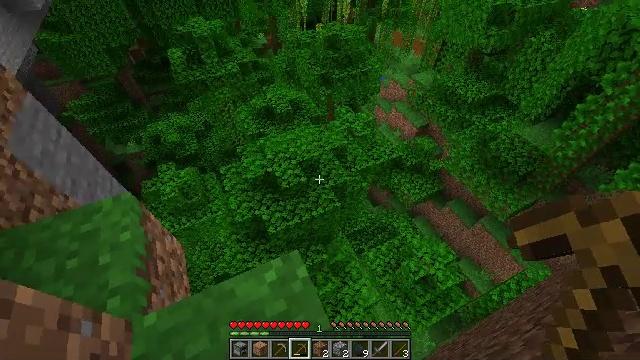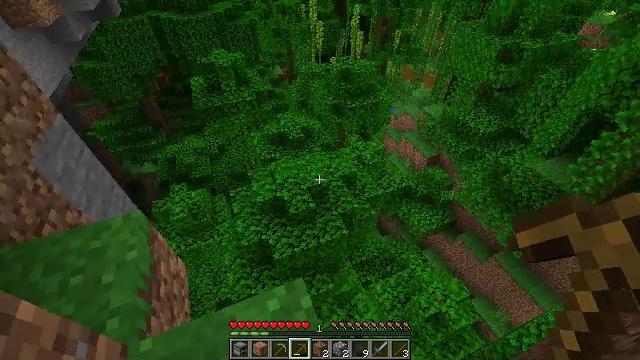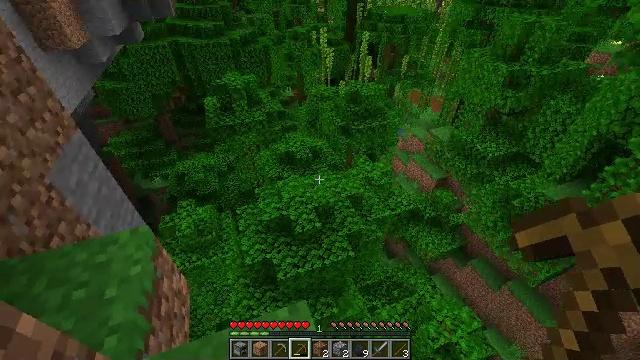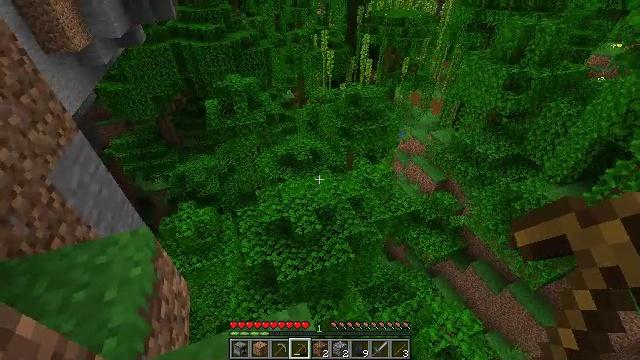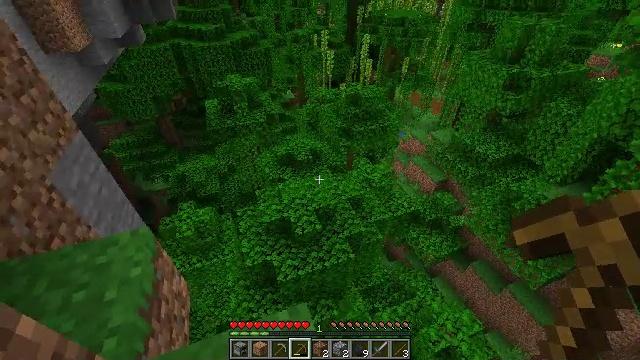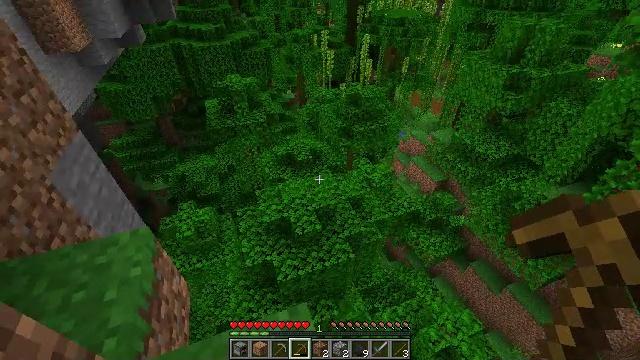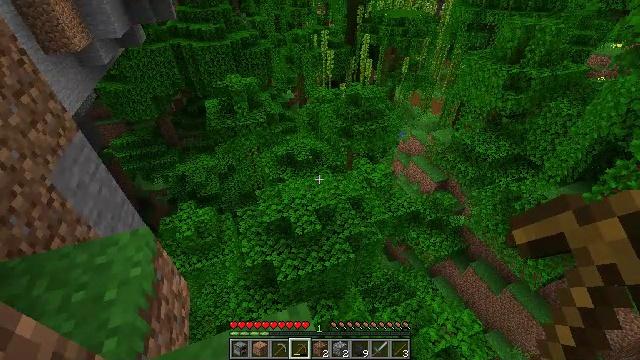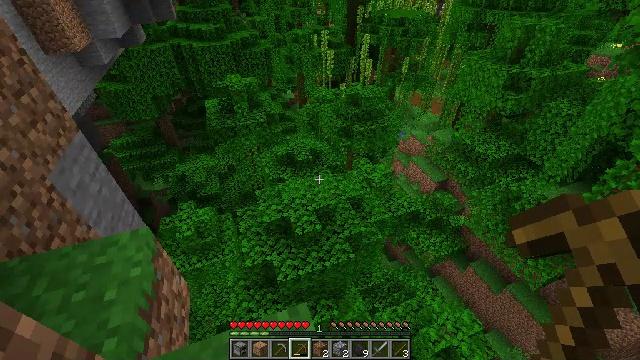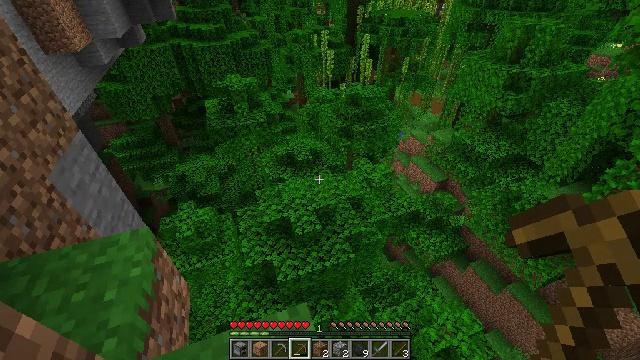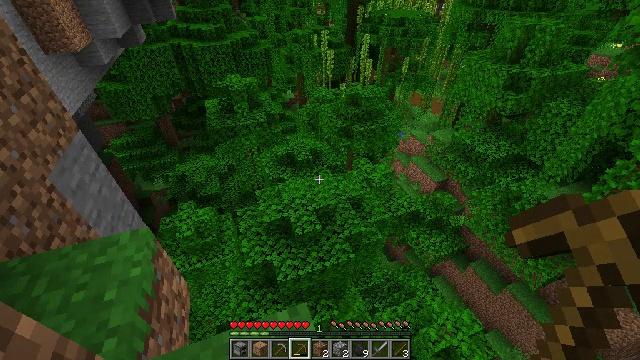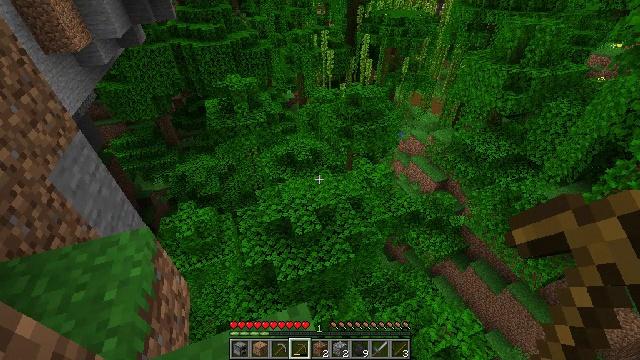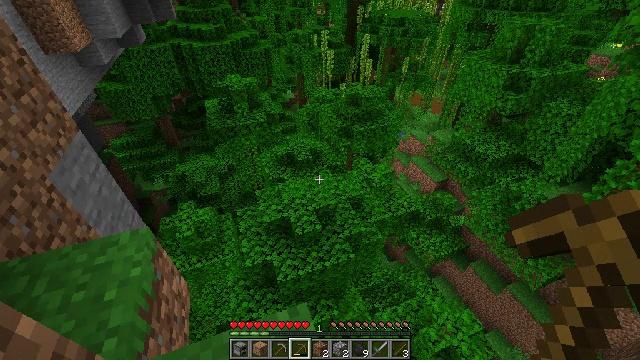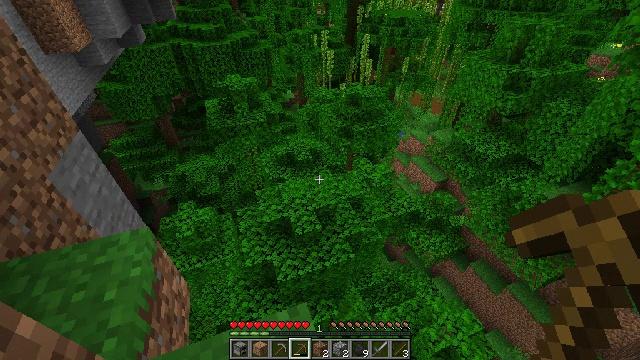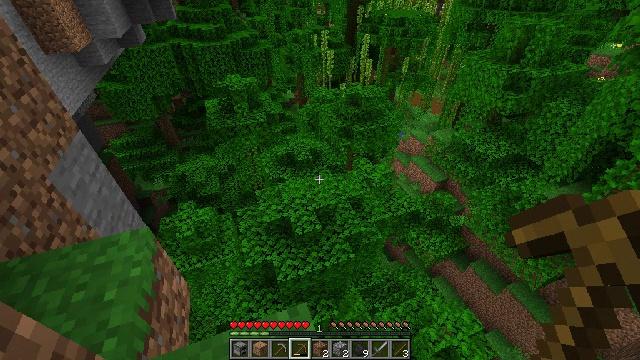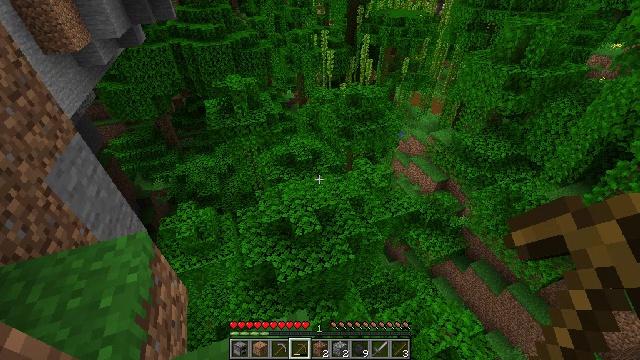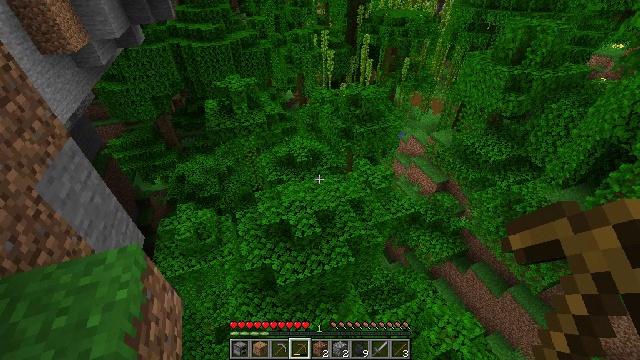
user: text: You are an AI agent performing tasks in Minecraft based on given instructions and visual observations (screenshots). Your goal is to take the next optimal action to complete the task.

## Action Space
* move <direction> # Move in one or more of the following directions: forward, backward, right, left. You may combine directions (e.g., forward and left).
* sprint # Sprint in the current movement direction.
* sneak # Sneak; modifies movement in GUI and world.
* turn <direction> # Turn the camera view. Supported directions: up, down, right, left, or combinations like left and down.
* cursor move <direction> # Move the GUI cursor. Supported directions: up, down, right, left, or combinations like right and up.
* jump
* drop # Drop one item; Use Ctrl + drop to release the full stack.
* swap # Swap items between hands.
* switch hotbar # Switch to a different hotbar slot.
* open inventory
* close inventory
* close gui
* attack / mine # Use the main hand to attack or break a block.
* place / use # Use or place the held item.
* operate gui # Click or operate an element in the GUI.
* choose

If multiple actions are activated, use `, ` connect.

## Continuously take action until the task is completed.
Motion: motion action
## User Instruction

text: Gather melon for food.
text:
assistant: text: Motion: turn left and up
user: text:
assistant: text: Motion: turn left and up
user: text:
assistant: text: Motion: no_op
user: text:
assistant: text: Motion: no_op
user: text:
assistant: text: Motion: no_op
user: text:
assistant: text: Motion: no_op
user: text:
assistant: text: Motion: no_op
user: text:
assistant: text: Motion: no_op
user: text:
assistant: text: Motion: no_op
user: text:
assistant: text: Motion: no_op
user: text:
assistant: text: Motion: no_op
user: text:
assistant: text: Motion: no_op
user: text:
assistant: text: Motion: no_op
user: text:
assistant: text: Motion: move forward
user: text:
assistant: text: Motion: move forward
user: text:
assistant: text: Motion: move forward
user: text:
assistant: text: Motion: move forward
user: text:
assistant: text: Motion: move forward, jump
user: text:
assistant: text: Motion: move forward, jump
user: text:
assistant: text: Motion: move forward, jump
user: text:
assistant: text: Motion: move forward, jump
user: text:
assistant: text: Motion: move forward, jump
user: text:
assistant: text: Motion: move forward, jump
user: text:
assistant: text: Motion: move forward, jump
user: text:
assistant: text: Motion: move forward, jump
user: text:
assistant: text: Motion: move forward, jump
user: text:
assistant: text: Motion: move forward, jump
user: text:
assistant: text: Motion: move forward, jump
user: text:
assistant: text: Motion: move forward, jump
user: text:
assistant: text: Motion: move forward, jump